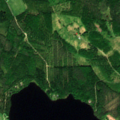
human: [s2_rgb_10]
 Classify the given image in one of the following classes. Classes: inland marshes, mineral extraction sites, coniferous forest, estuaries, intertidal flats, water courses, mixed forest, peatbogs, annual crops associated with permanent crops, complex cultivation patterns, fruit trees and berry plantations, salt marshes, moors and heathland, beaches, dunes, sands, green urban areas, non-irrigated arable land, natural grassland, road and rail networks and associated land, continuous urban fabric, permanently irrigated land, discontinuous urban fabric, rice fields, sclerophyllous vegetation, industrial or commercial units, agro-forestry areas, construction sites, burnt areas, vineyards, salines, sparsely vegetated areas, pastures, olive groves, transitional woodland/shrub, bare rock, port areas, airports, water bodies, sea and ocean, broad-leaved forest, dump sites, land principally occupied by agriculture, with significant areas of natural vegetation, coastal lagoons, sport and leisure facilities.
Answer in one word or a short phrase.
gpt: non-irrigated arable land, mixed forest, water bodies